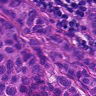
Metastatic tissue present: yes